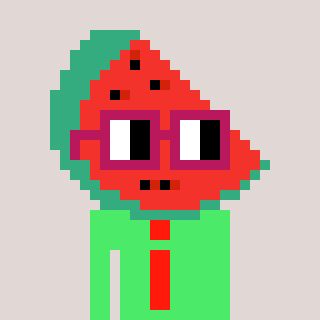
a pixel art character with square dark red glasses, a watermelon-shaped head and a teal-colored body on a warm background